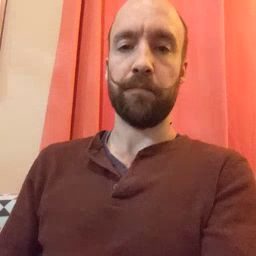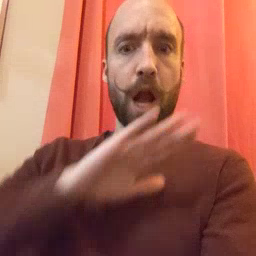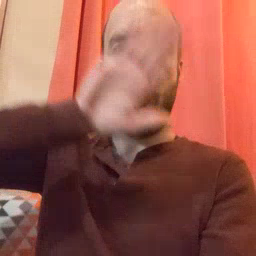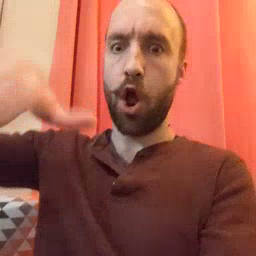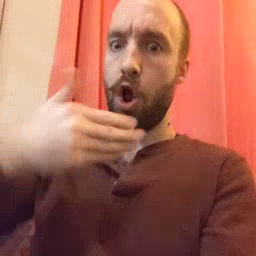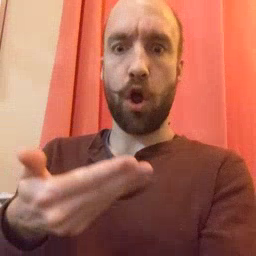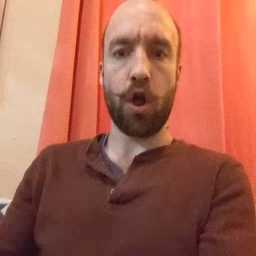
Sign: all